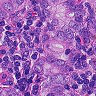
Metastatic tissue present: yes